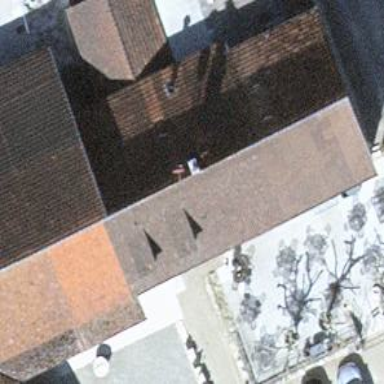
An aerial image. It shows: Restaurant.